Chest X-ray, AP view. Patient: 64 years old, sex F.
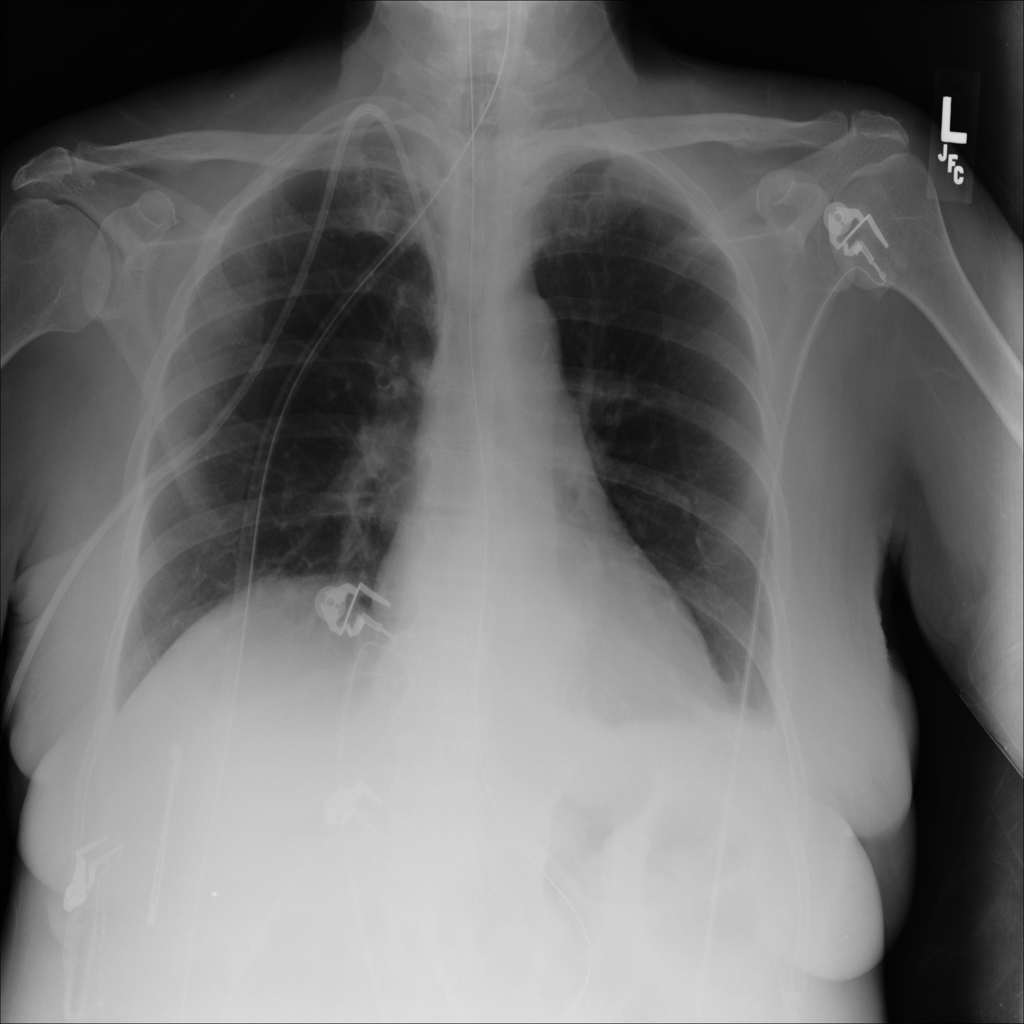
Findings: No Finding